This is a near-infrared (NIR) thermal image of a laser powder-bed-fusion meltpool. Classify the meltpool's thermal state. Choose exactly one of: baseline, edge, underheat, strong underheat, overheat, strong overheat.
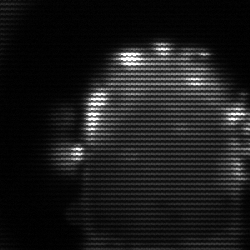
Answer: baseline